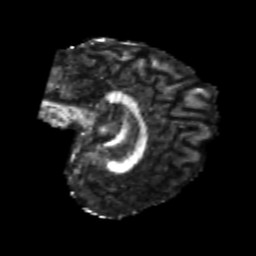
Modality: FA
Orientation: sagittal
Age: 25
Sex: female
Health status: healthy
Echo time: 0.074 s